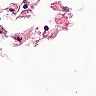
Metastatic tissue present: no